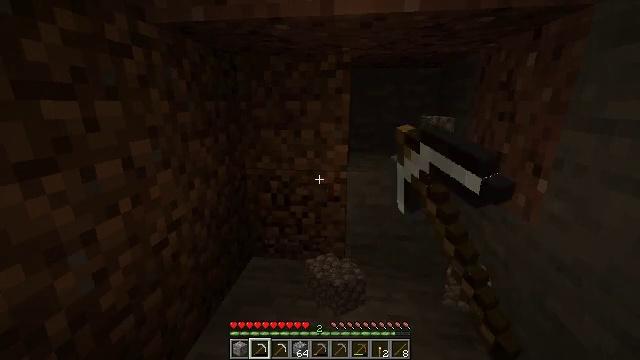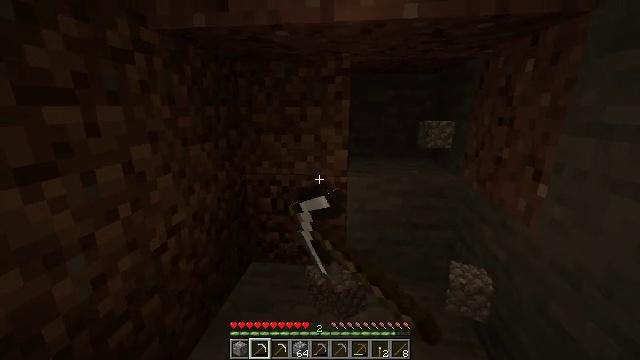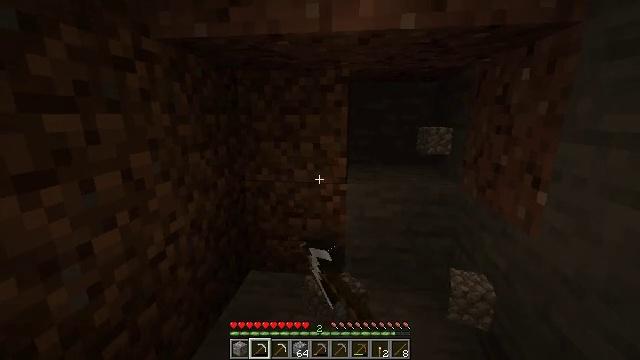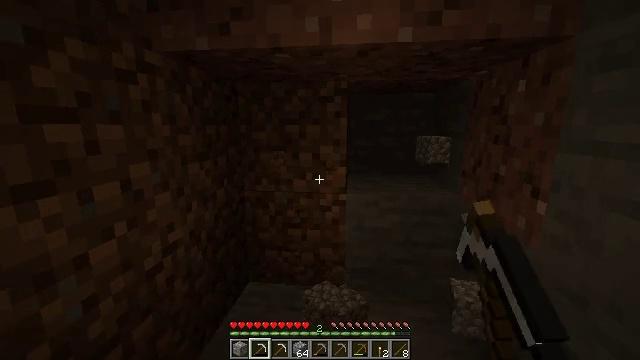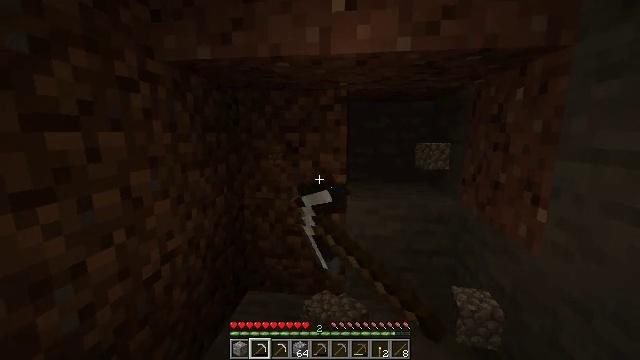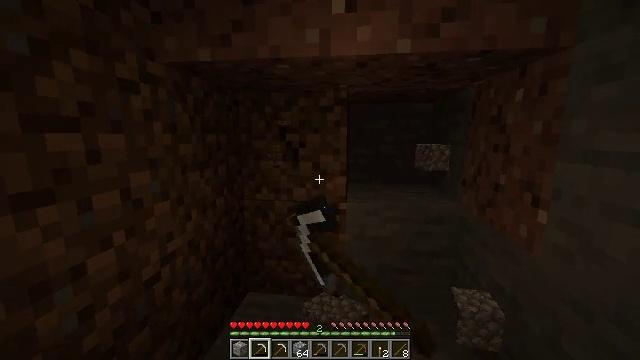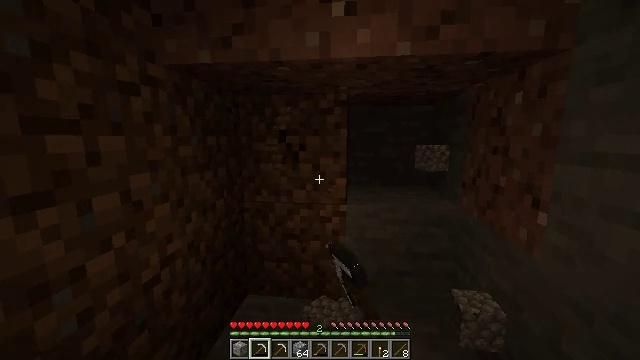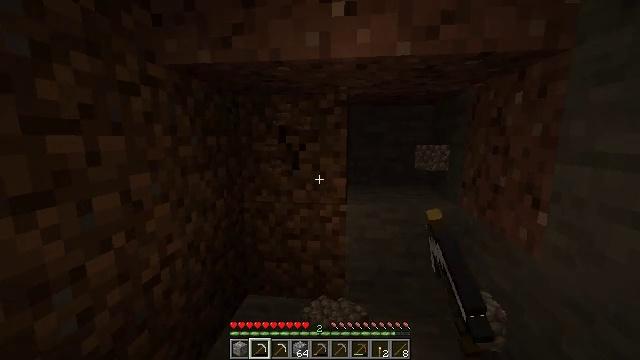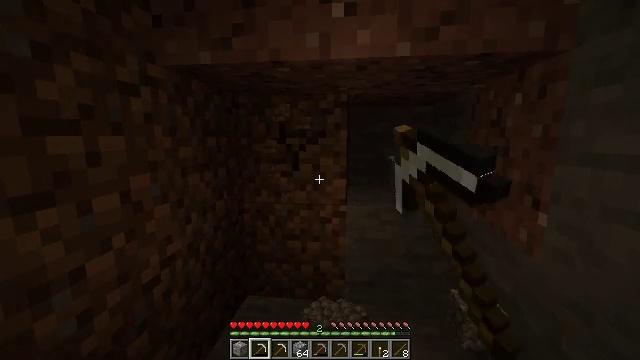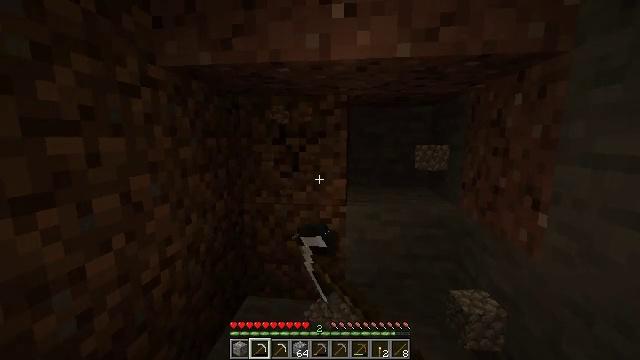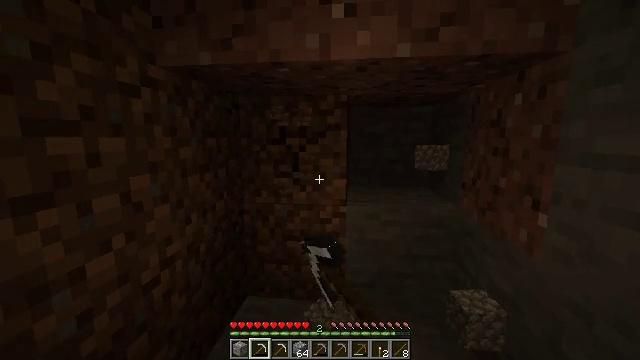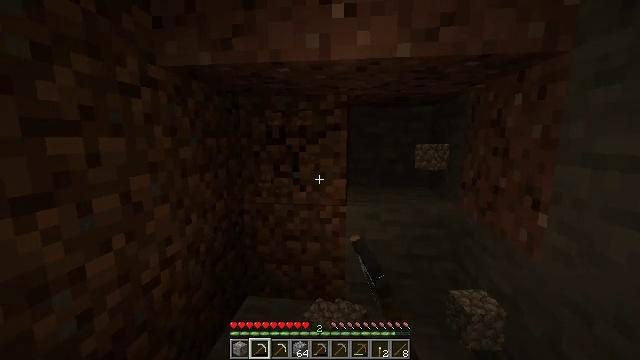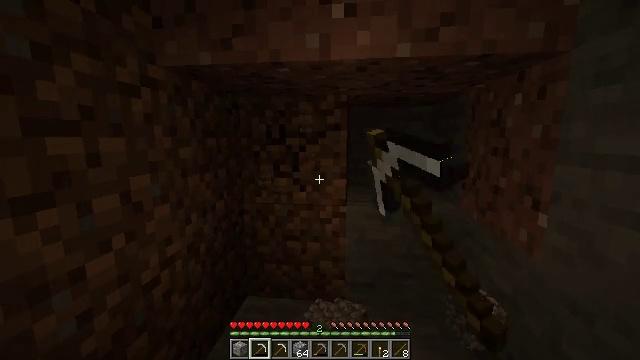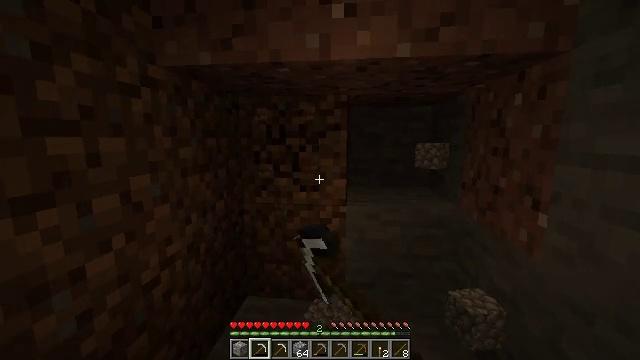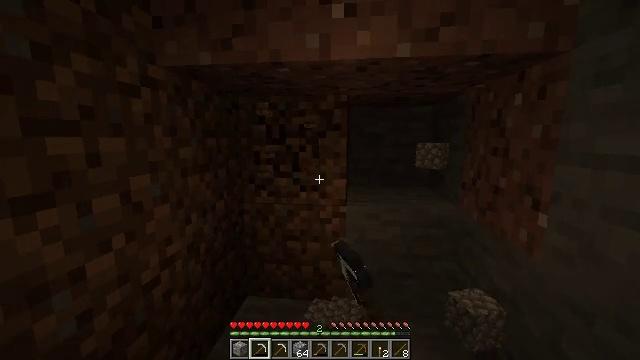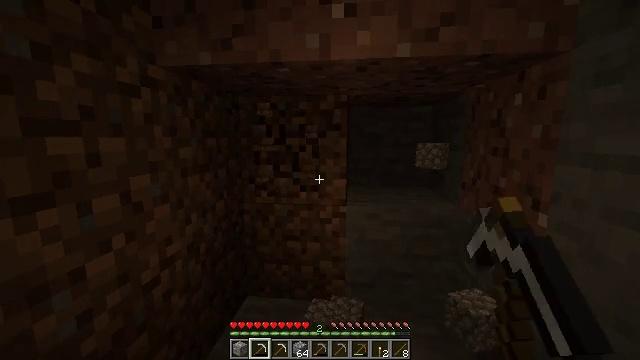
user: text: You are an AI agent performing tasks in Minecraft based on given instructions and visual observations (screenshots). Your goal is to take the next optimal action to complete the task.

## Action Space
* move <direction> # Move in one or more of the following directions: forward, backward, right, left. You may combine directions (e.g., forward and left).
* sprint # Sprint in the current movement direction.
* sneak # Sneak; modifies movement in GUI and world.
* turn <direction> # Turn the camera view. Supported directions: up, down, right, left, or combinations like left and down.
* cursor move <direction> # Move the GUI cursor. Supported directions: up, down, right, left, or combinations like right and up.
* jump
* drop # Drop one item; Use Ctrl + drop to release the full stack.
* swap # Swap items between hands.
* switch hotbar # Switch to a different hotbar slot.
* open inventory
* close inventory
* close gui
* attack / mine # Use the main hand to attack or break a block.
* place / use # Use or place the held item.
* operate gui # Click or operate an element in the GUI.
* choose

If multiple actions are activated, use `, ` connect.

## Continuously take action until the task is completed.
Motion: motion action
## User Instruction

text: Collect dirt by holding left button.
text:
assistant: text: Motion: turn up, attack / mine
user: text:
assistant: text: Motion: turn up, attack / mine
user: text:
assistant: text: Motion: turn up, attack / mine
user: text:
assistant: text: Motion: turn up, attack / mine
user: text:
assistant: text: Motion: attack / mine
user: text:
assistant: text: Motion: attack / mine
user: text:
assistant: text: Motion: attack / mine
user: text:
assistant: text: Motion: attack / mine
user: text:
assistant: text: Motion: attack / mine
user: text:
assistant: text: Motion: attack / mine
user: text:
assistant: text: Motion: attack / mine
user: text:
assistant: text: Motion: attack / mine
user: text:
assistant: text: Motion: attack / mine
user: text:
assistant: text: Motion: attack / mine
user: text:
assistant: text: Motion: attack / mine
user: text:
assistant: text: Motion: attack / mine
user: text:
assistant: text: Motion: attack / mine
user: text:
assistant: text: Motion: attack / mine
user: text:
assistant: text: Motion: attack / mine
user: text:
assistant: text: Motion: attack / mine
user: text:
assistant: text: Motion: attack / mine
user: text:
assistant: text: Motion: attack / mine